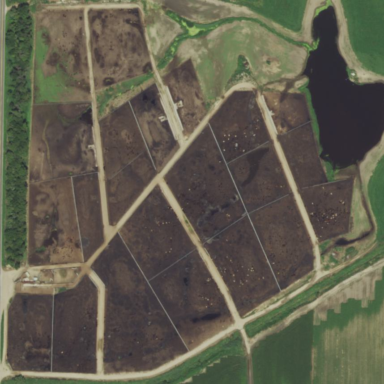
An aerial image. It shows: Farmyard with feedlot farming system.